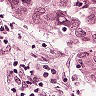
Metastatic tissue present: yes